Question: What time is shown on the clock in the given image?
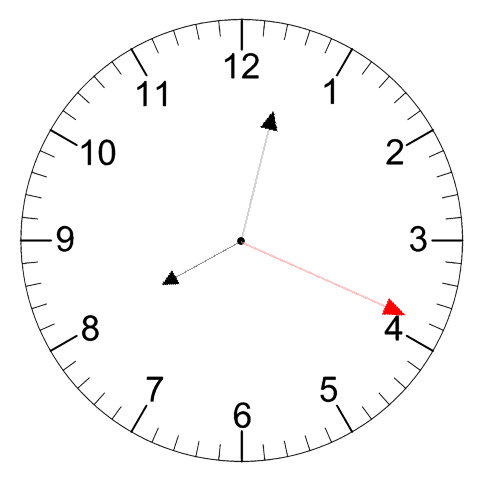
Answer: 08:02:19